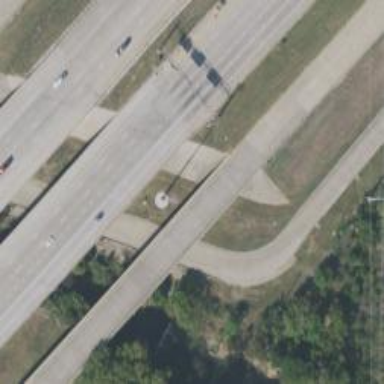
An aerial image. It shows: Secondary road crossing bridge.